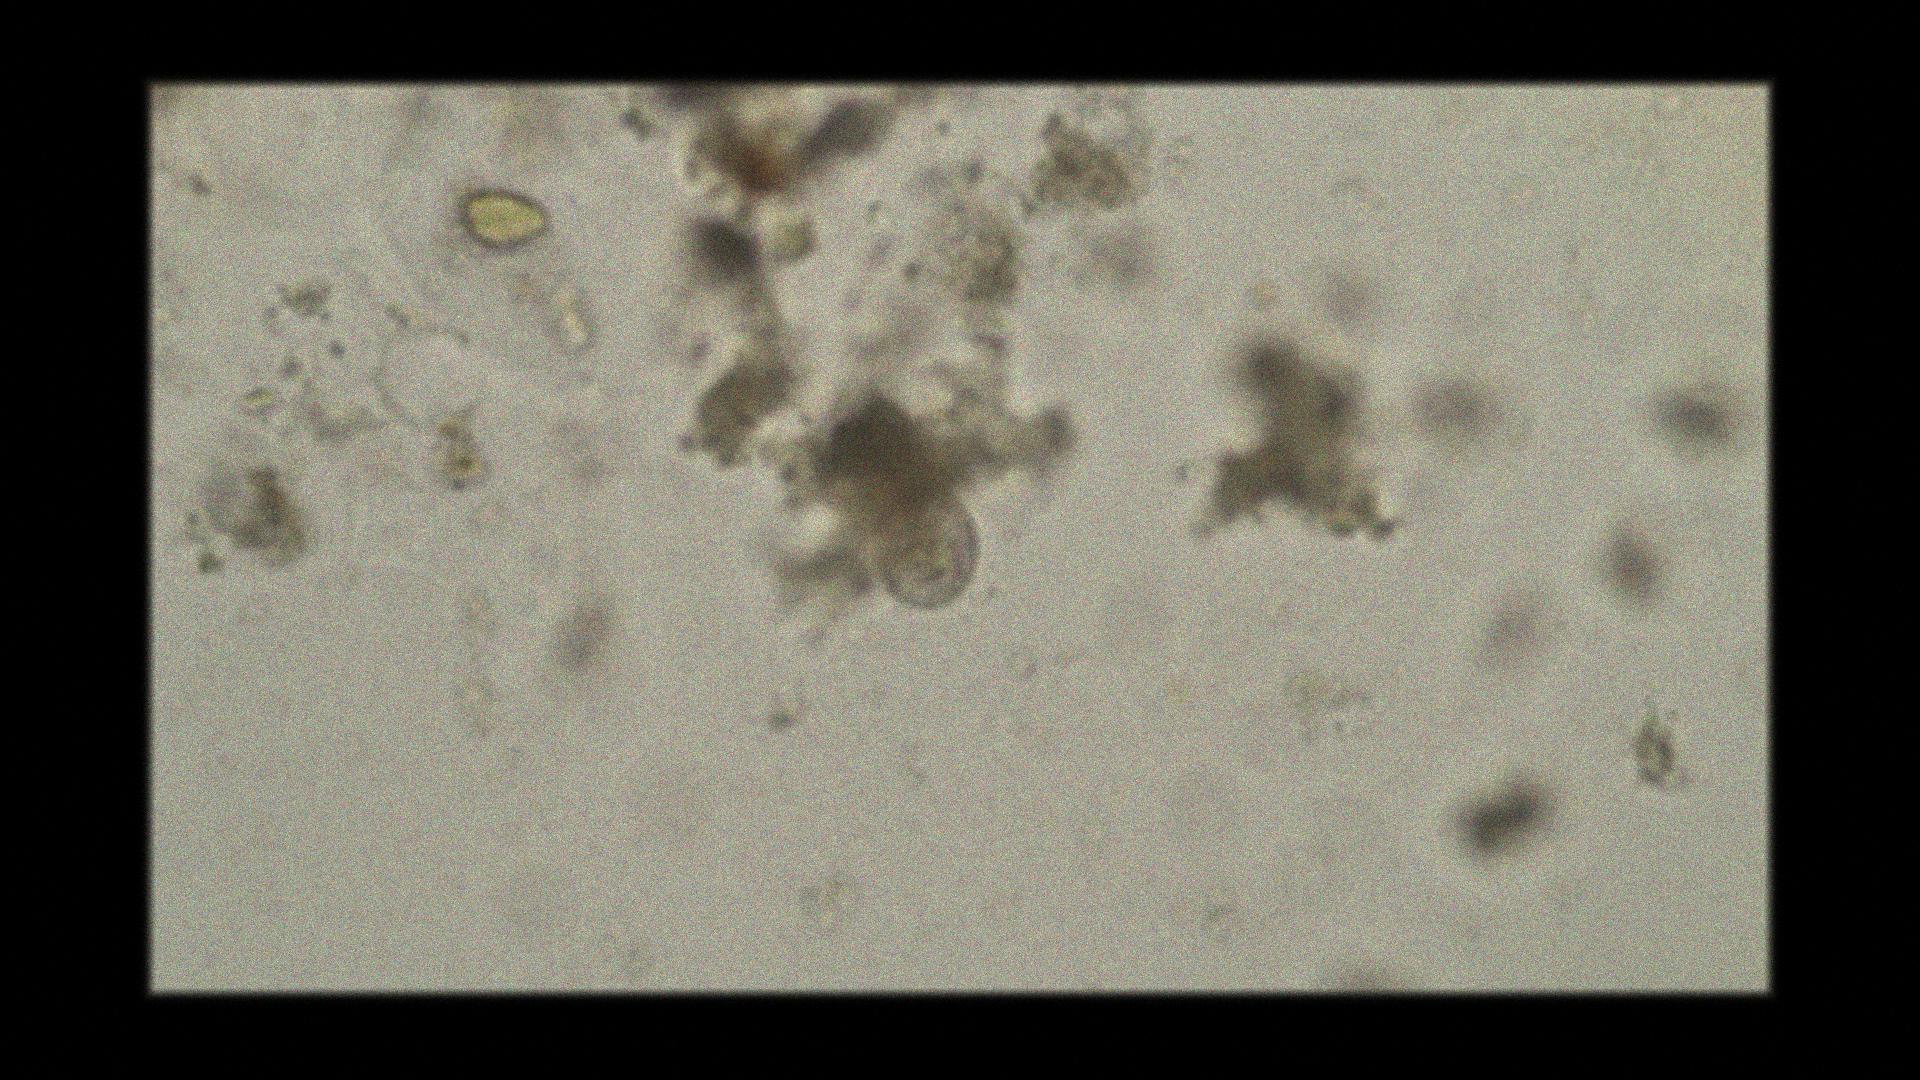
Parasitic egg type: Hymenolepis nana